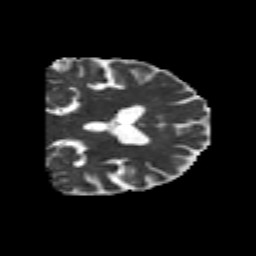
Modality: MD
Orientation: coronal
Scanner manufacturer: siemens
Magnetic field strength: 3 T
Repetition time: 6.8 s
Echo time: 0.093 s